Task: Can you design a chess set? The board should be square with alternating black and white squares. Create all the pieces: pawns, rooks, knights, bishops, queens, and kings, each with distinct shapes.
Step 676:
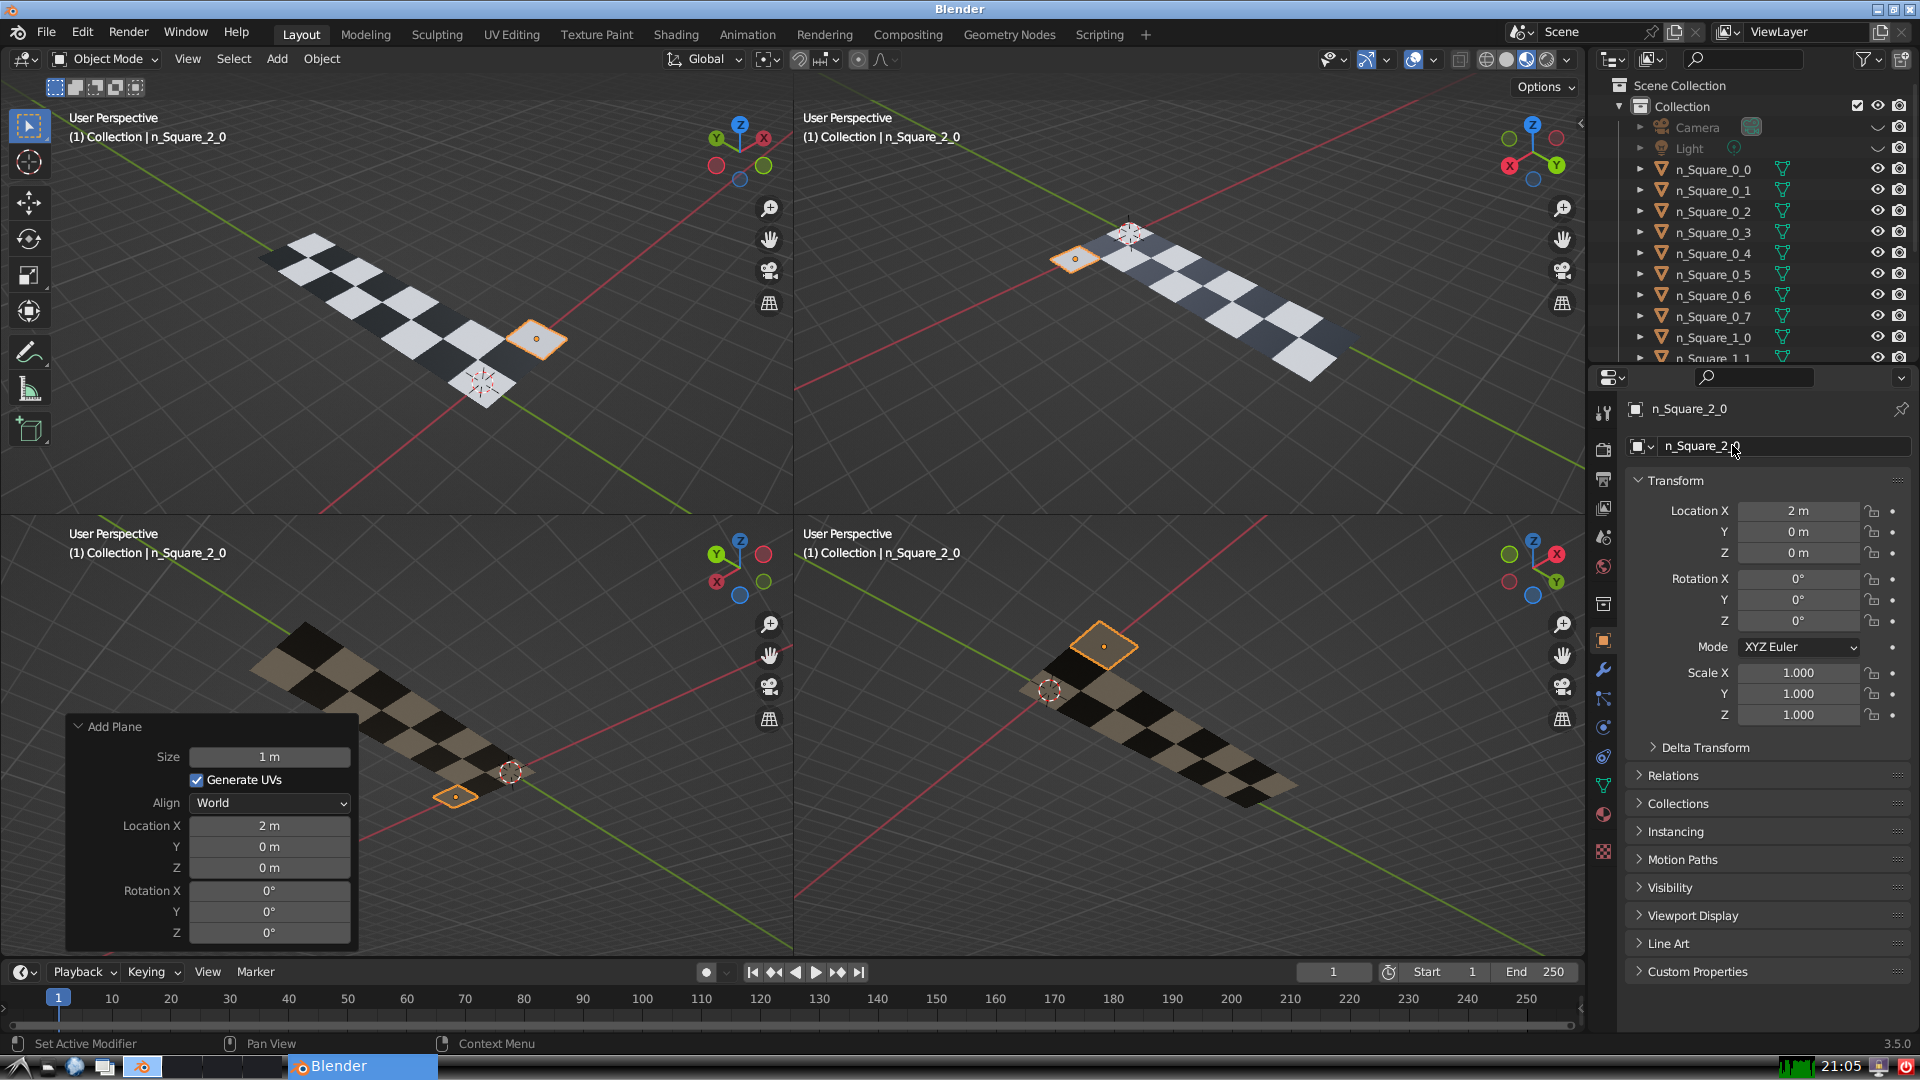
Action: {"mouse_move": [1603, 815]}